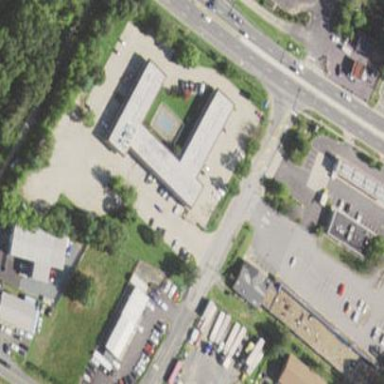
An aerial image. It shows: Building that is motel.